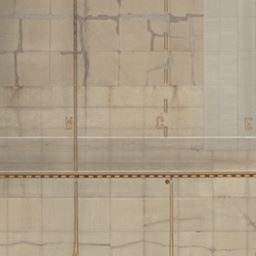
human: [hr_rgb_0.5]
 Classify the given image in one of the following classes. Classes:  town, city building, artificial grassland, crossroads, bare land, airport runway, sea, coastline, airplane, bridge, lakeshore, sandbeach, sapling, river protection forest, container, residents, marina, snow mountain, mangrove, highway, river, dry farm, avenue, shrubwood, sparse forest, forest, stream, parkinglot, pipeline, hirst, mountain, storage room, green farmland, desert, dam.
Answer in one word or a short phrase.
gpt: airport runway